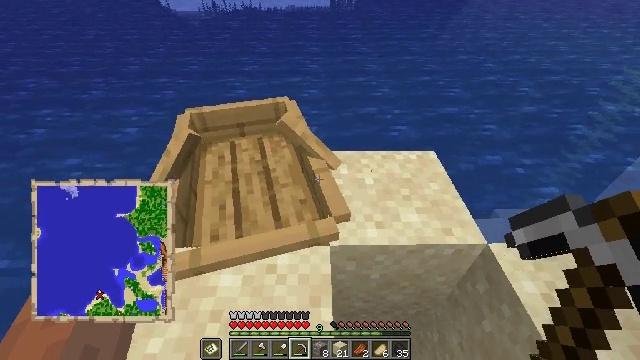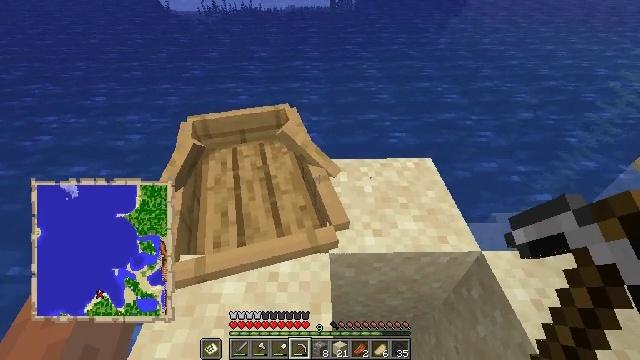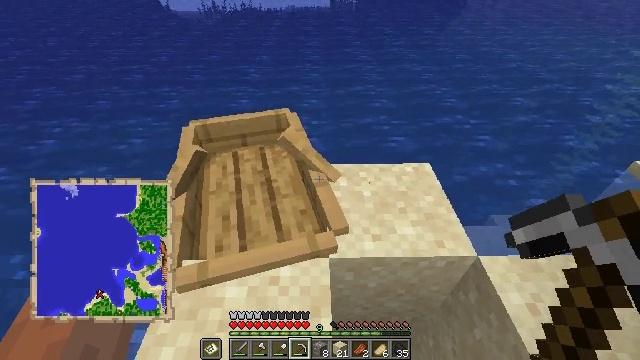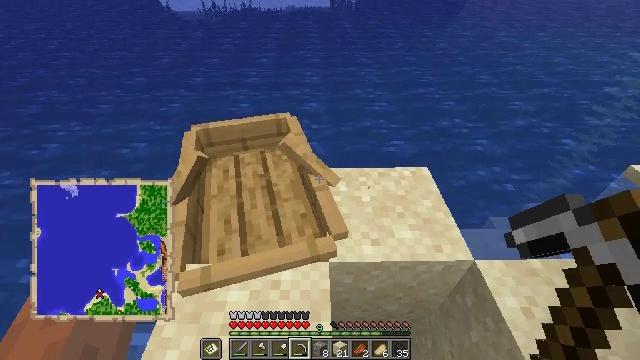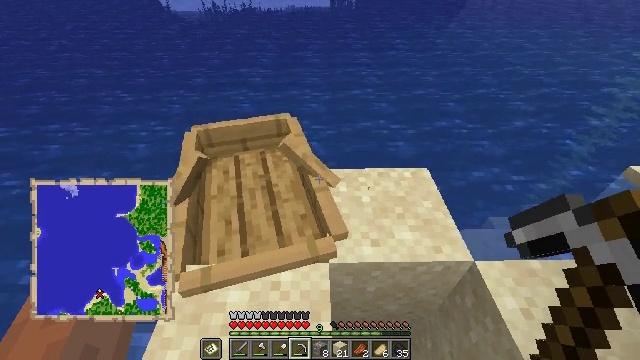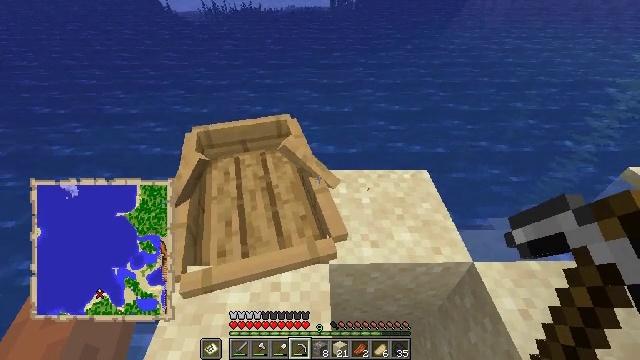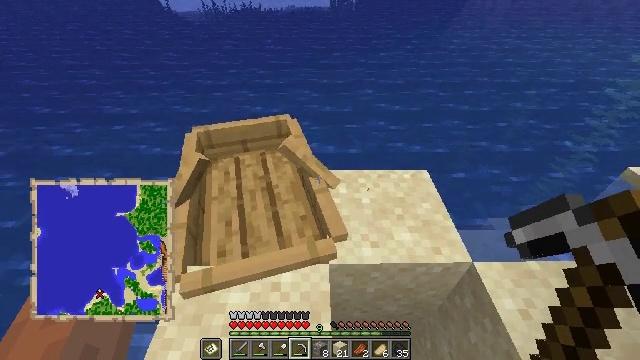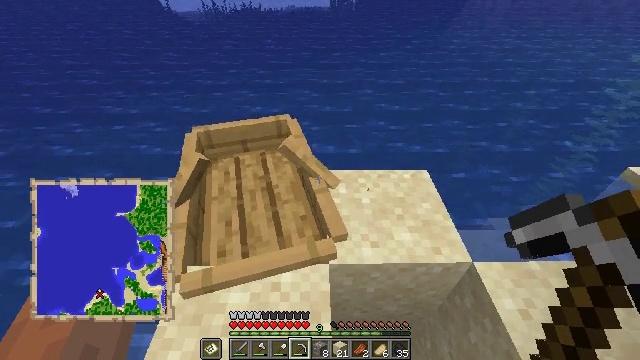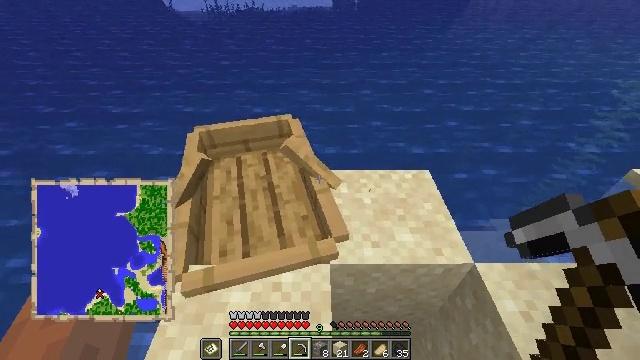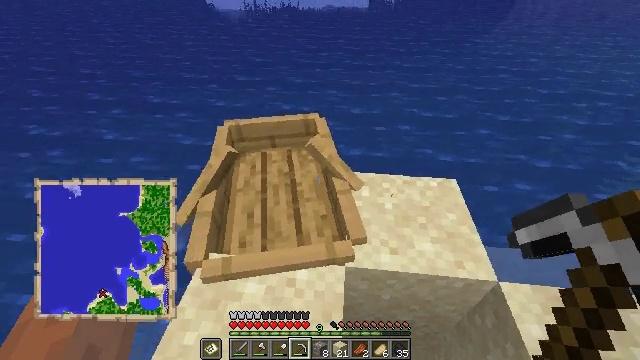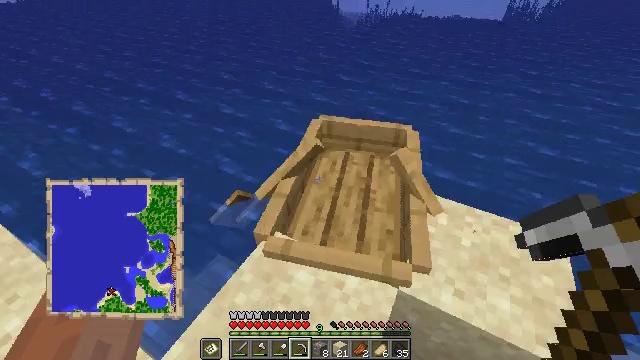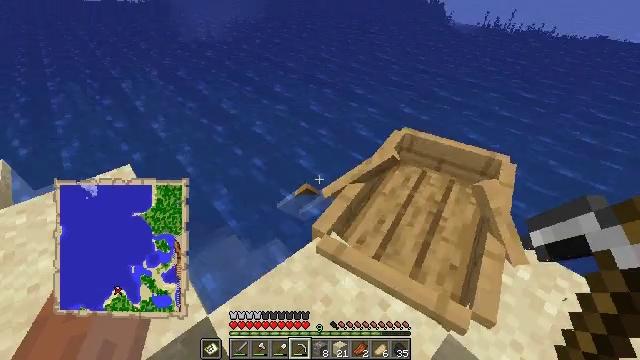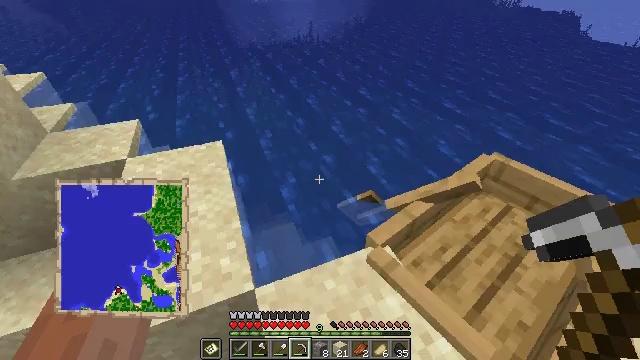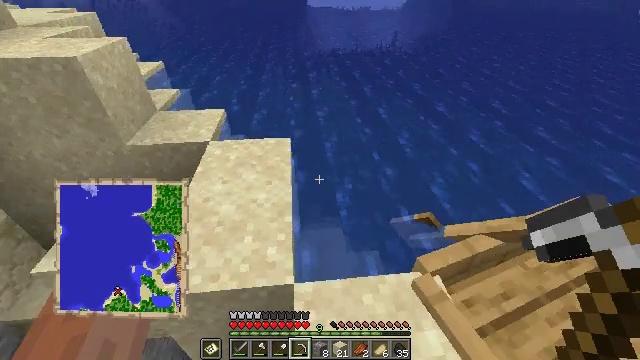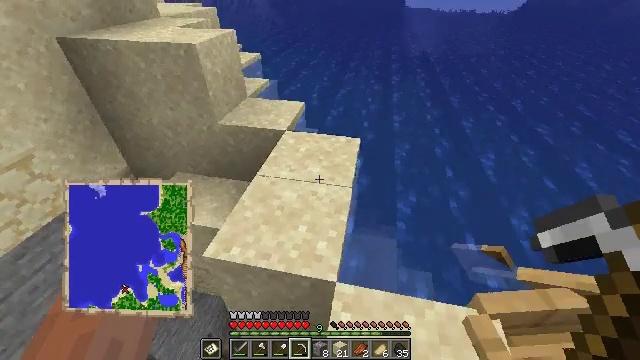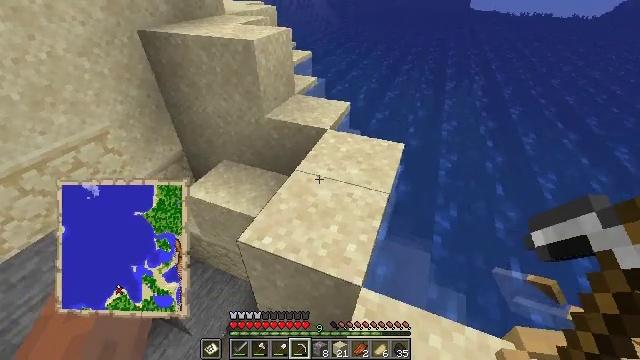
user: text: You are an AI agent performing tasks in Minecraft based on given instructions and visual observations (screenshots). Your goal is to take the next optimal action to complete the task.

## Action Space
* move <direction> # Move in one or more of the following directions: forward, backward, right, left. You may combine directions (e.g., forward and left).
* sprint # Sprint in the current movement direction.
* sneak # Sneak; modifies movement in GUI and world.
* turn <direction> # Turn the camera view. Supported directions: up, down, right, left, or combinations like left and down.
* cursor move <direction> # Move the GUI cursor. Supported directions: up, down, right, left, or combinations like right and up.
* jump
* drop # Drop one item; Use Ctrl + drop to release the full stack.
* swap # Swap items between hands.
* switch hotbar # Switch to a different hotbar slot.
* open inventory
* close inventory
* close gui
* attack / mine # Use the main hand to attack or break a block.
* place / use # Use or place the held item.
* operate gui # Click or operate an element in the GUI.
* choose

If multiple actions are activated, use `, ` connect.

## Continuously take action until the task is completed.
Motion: motion action
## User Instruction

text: Break the sand block.
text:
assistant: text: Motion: no_op
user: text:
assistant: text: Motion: no_op
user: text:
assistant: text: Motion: no_op
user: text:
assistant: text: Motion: no_op
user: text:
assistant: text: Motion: no_op
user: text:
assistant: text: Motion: no_op
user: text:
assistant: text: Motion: no_op
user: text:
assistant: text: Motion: no_op
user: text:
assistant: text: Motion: turn left
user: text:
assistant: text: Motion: turn left
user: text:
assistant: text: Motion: turn left and up
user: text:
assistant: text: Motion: turn left
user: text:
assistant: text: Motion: turn left and up
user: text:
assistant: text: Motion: turn left
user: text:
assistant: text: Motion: turn left
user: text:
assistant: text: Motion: turn left
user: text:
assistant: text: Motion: turn left
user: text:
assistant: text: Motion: no_op
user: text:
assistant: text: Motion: no_op
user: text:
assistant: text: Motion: no_op
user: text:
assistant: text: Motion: no_op
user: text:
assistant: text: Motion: move forward, turn right and up
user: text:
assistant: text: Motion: move forward
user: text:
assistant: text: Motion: move forward
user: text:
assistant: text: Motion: move forward
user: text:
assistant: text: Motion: move forward
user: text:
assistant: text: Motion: move forward, turn left
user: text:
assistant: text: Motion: move forward, turn left and up
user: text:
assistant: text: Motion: move forward, turn left and up
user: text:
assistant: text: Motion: move forward, turn left